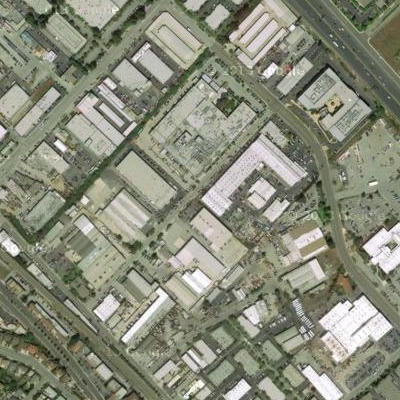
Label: Industry